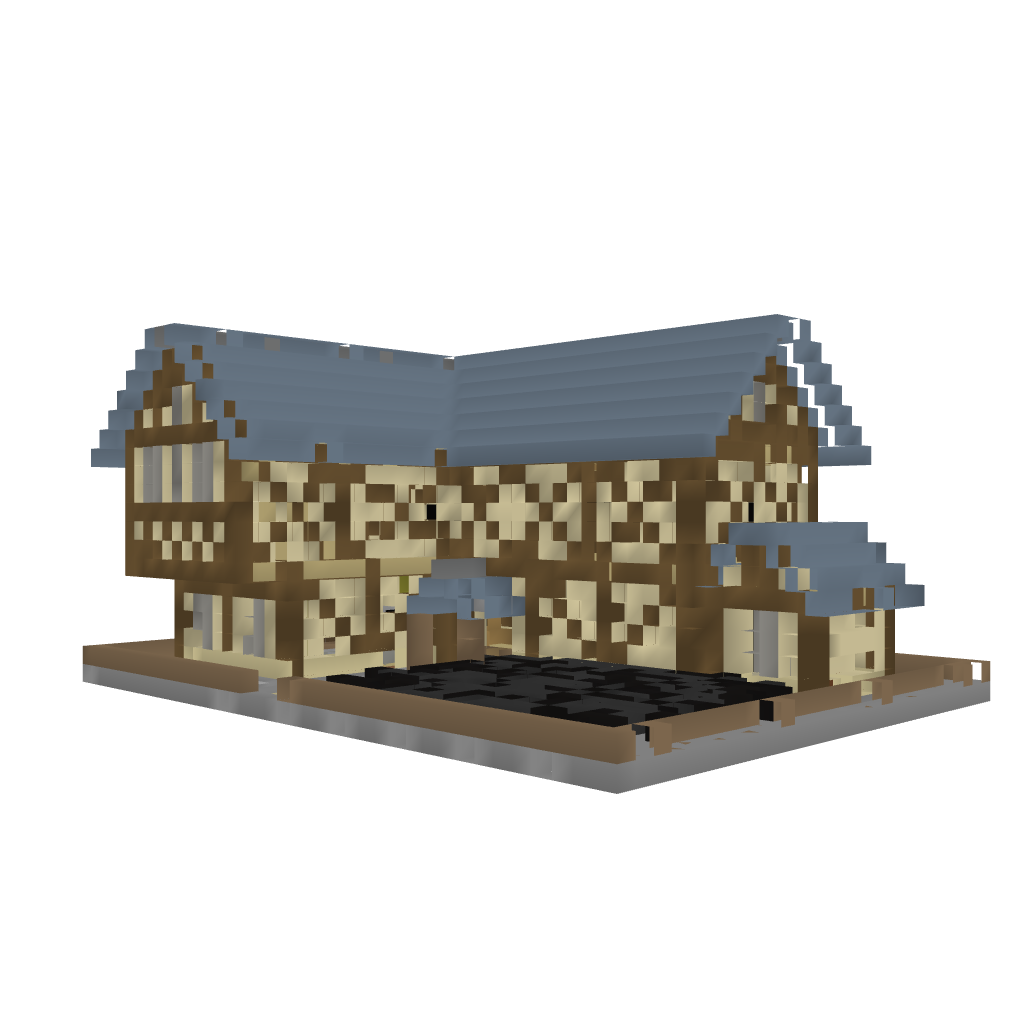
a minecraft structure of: House #4